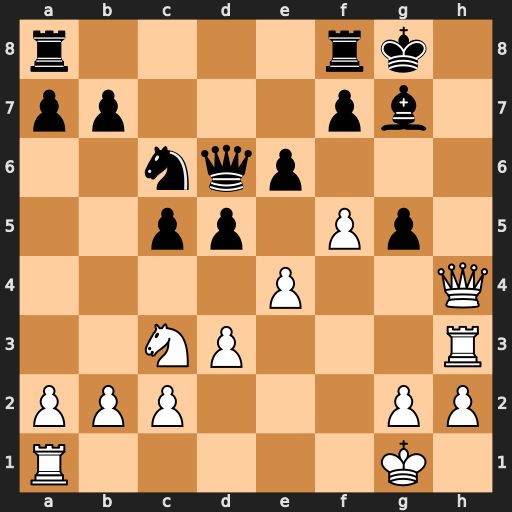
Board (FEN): r4rk1/pp3pb1/2nqp3/2pp1Pp1/4P2Q/2NP3R/PPP3PP/R5K1
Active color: w
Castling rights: -
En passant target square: -
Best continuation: Qh7#